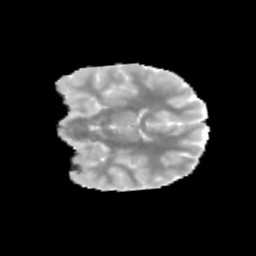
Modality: MD
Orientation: coronal
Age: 9
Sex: male
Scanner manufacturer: siemens
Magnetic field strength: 3 T
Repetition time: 3.8 s
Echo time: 0.07 s